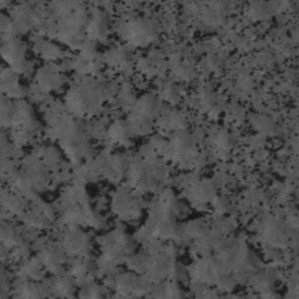
Label: frost